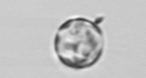
Label: Thalassiosira